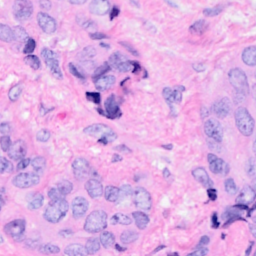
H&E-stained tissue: Breast